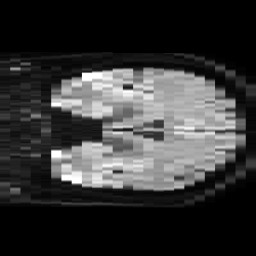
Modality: TRACE
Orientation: coronal
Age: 55
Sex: male
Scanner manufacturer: philips
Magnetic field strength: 3 T
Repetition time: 3.929 s
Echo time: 0.05989 s